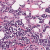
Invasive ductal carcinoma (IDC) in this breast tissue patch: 1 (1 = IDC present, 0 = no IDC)